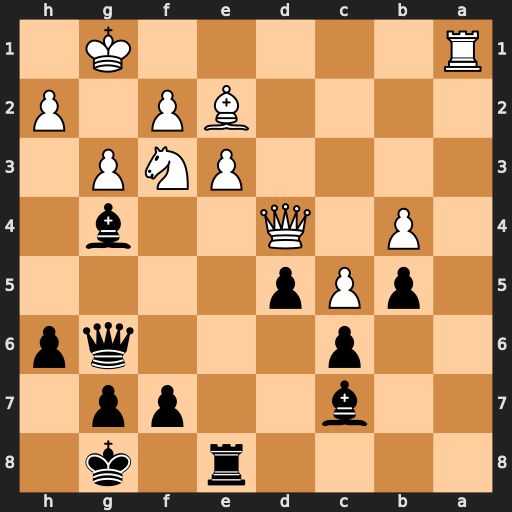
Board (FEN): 4r1k1/2b2pp1/2p3qp/1pPp4/1P1Q2b1/4PNP1/4BP1P/R5K1
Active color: b
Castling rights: -
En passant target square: -
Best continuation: Bxf3 Bxf3 Be5 Qd1 Bxa1